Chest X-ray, PA view. Patient: 14 years old, sex M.
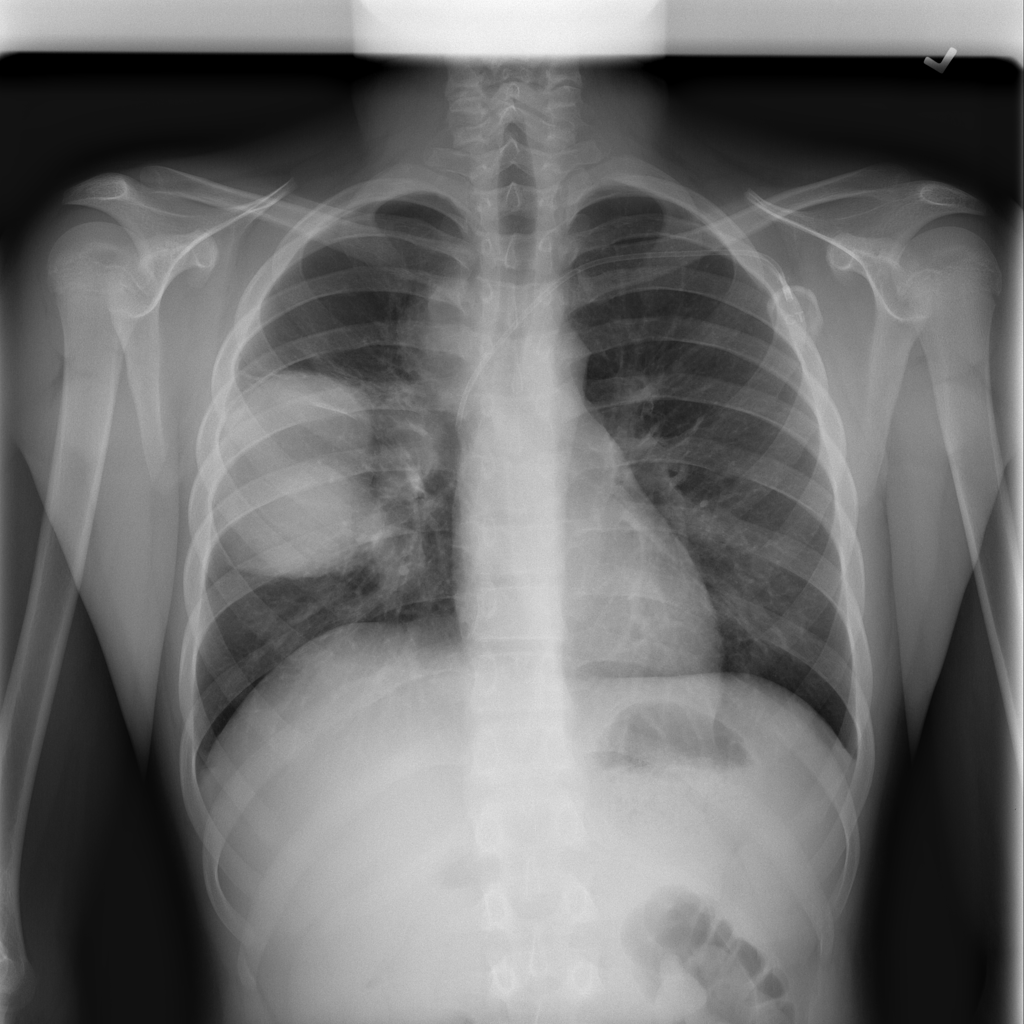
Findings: Infiltration, Mass